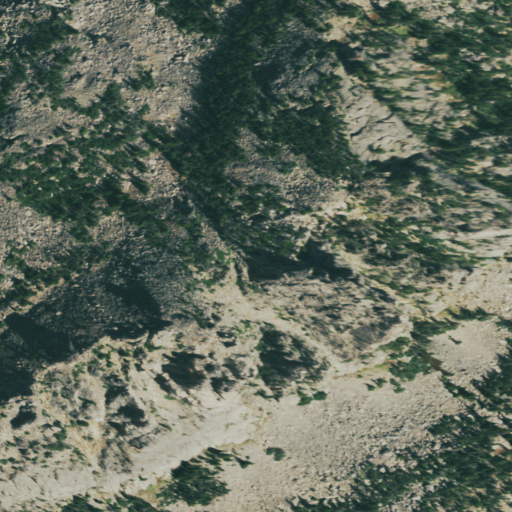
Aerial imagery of cliff(s) in Colorado named The Gable containing shrub, evergreen forest, grassland, and barren land